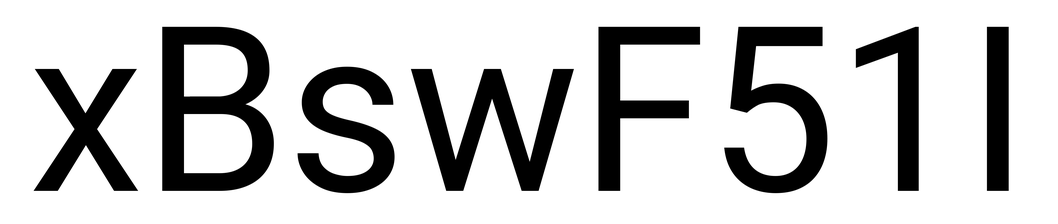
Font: Roboto_Regular